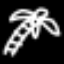
Label: palm tree